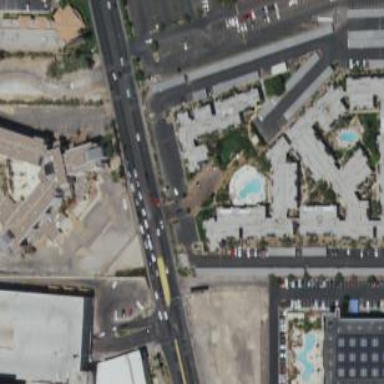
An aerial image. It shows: Residential area with apartments.